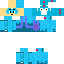
A male human skin with pale skin, wearing blonde long hair dressed in a blue hoodie and blue pants, featuring a closed mouth.